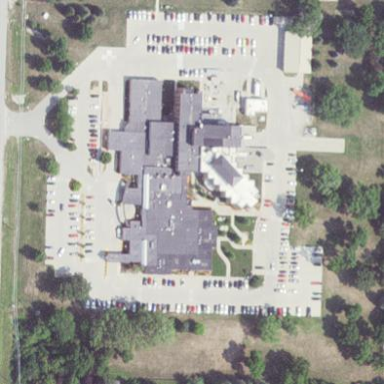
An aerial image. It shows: Healthcare facility identified as hospital.